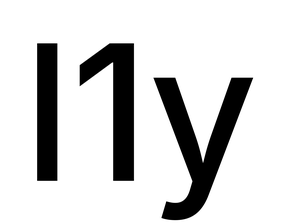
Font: Inter_Medium